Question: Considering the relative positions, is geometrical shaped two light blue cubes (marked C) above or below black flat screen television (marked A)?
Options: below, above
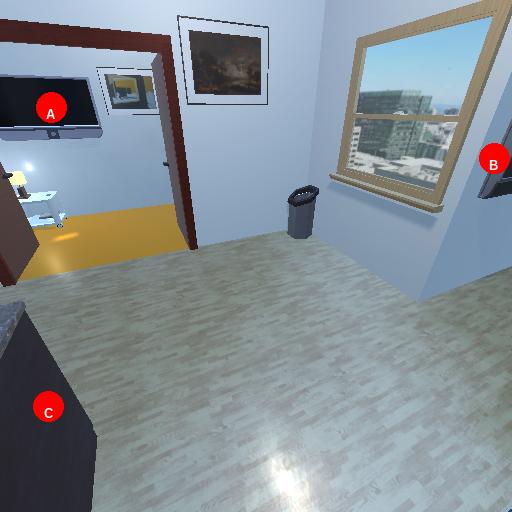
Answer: below